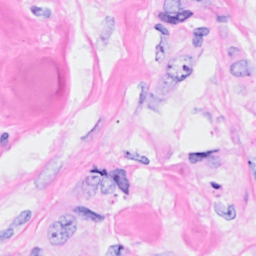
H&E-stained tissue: Breast